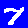
Digit: 7